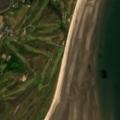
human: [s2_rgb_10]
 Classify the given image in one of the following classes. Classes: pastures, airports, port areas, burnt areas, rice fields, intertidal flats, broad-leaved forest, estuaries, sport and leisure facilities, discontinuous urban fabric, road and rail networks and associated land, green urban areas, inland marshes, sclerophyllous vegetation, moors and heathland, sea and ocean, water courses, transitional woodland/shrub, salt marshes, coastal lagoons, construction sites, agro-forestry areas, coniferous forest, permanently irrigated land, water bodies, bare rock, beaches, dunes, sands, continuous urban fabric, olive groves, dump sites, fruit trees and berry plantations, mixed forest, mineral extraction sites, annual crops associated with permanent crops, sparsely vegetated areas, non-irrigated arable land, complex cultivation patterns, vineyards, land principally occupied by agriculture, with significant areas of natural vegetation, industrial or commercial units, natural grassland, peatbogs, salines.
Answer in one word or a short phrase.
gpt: sport and leisure facilities, salt marshes, intertidal flats, sea and ocean